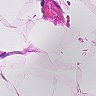
Metastatic tissue present: no